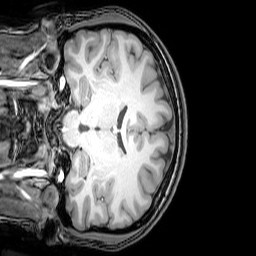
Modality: T1w
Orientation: coronal
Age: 22
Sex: female
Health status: healthy
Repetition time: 0.081 s
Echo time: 0.037 s